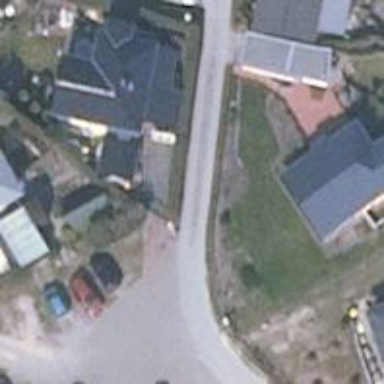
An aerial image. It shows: Residential road.